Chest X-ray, PA view. Patient: 47 years old, sex F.
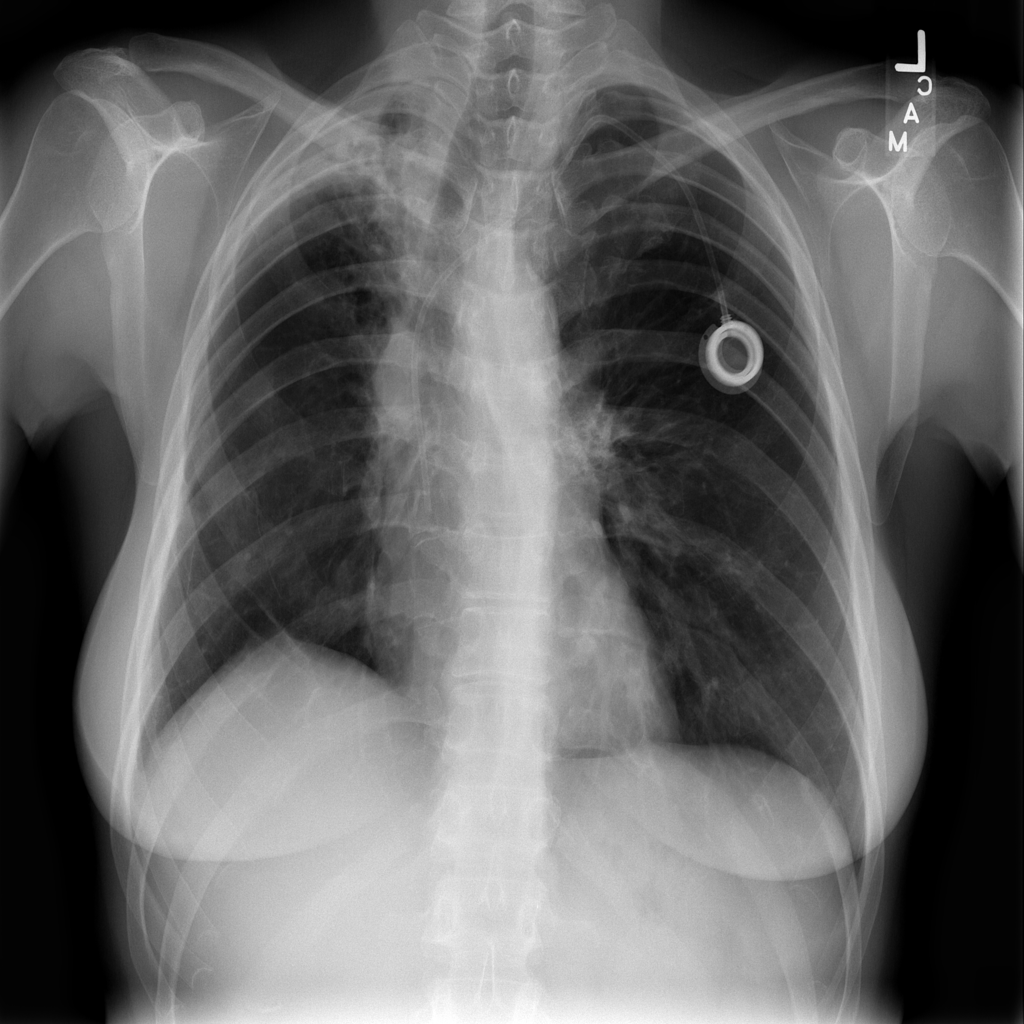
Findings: Consolidation, Fibrosis